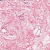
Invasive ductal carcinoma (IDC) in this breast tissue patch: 0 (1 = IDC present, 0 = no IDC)